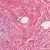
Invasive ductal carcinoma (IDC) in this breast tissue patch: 0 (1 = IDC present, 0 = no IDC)